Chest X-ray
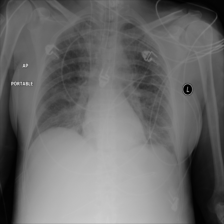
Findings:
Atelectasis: positive
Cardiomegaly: negative
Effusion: negative
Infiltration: positive
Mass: negative
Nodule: negative
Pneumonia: negative
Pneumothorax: negative
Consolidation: negative
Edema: negative
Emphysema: negative
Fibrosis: negative
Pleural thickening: negative
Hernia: negative